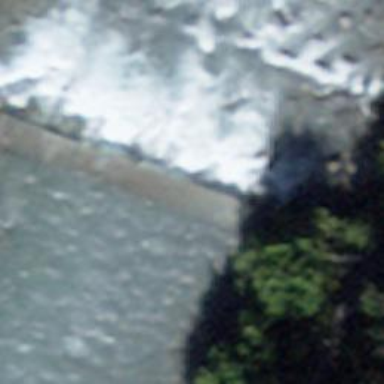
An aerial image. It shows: Weir along the waterway.